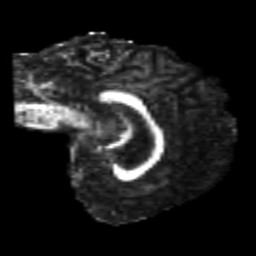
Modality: FA
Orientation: sagittal
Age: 25
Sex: male
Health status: healthy
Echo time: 0.074 s